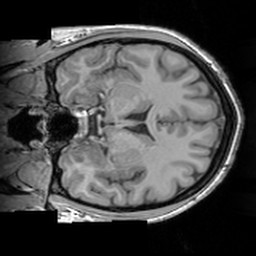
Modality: T1w
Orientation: coronal
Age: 21
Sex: female
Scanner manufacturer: siemens
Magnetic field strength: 3 T
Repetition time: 1.63 s
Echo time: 0.00311 s